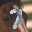
Label: 7